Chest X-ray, PA view. Patient: 34 years old, sex M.
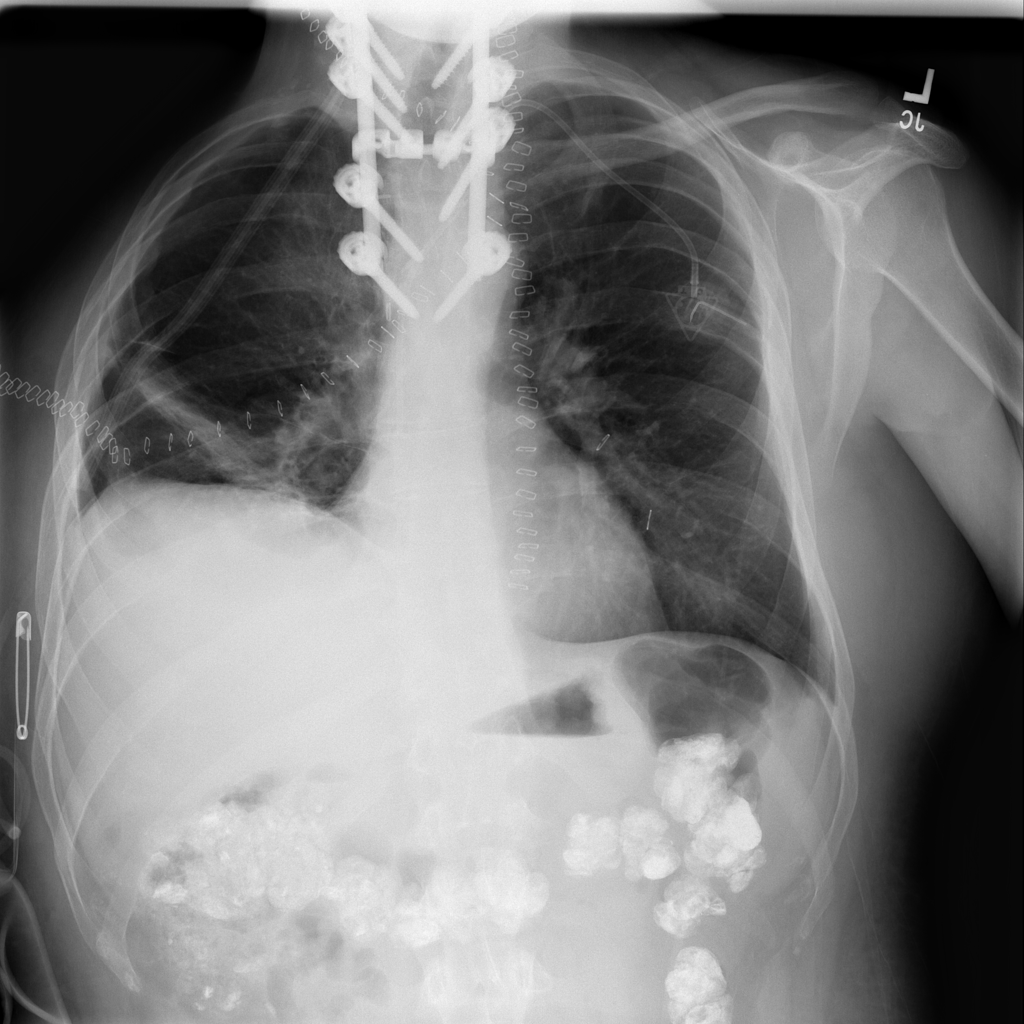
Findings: Pneumothorax